Question: I made a small test benchmark comparing .NET's 'System.Security.Cryptography' AES implementation vs BouncyCastle.Org's AES.
Link to GitHub code: <URL>
I'm particularly interested in AES-GCM since it's a 'better' crypto algorithm and .NET is missing it. What I noticed was that while the AES implementations are very comparable between .NET an BouncyCastle, the GCM performance is quite poor (see below for more). I suspect it's due to many buffer copies or something. To look deeper, I tried profiling the code (VS2012 => 'Analyze' menu bar option => 'Launch performance wizard') and noticed that there was a LOT of CPU burn inside mscorlib.dll

Right now all I know is "some lines/calls in Init() burn 47% of CPU inside mscorlib.ni.dll" - but without knowing what specific lines, I don't know where to (try and) optimize. Any clues?
Based on the "" paper by David A. McGrew, I read ""
If you look at the results, the basic AES-CBC engine performances are very comparable. AES-GCM adds the GCM and reuses the AES engine beneath it in CTR mode (faster than CBC). However, GCM also adds multiplication in the GF(2^128) field in addition to the CTR mode, so there could be other areas of slowdown. Anyway, that's why I tried profiling the code.
For the interested, where is my quick test performance benchmark. It's inside a Windows 8 VM and YMMV. The test is configurable but currently it's to simulate crypto overhead in encrypting many cells of a database (=> many but small plaintext input)
'''
Creating initial random bytes ...
Benchmark test is : Encrypt=>Decrypt 10 bytes 100 times
Name time (ms) plain(bytes) encypted(bytes) byte overhead
.NET ciphers
AES128 1.5969 10 32 220 %
AES256 1.4131 10 32 220 %
AES128-HMACSHA256 2.5834 10 64 540 %
AES256-HMACSHA256 2.6029 10 64 540 %
BouncyCastle Ciphers
AES128/CBC 1.3691 10 32 220 %
AES256/CBC 1.5798 10 32 220 %
AES128-GCM 26.5225 10 42 320 %
AES256-GCM 26.3741 10 42 320 %
R - Rerun tests
C - Change size(10) and iterations(100)
Q - Quit
'''
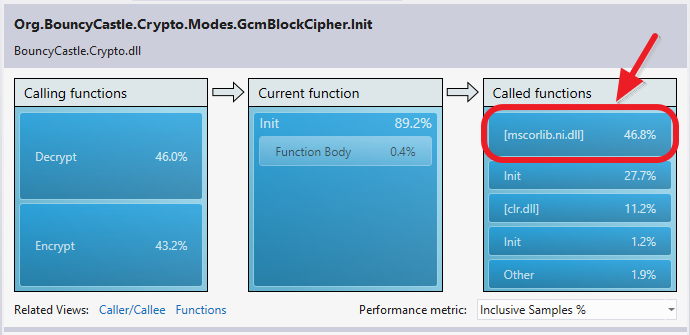
Answer: This is a rather lame move from Microsoft as they obviously broke a feature that worked well before Windows 8, but no longer, as explained in <URL>:
:
> On Windows 8 the profiler uses a different underlying technology than
what it does on previous versions of Windows, which is why the
behavior is different on Windows 8. With the new technology, the
profiler needs the symbol file (PDB) to know what function is
currently executing inside NGEN'd images.
(...)
> It is however on our backlog to implement in the next version of Visual Studio.
The post gives directions to generate the PDB files yourself (thanks!).